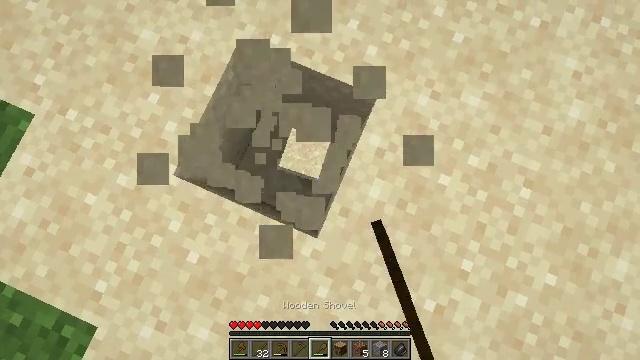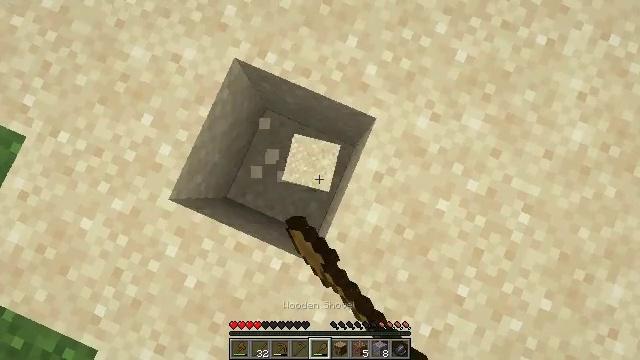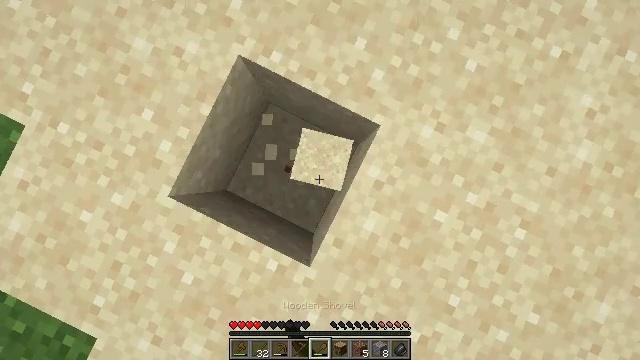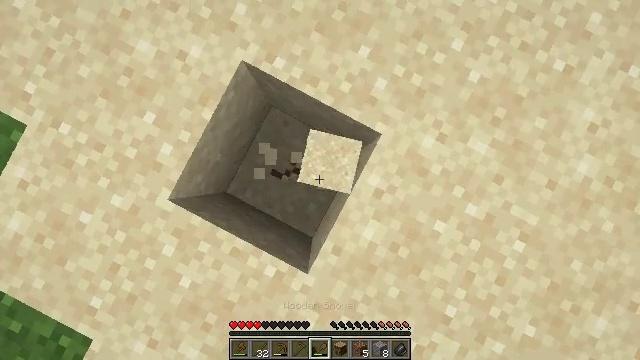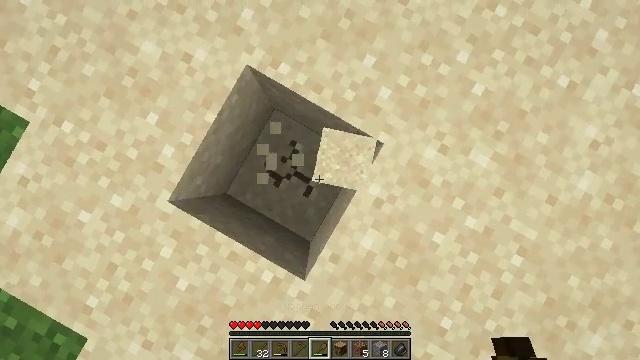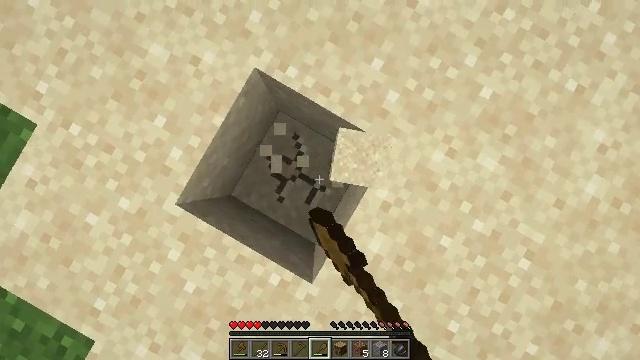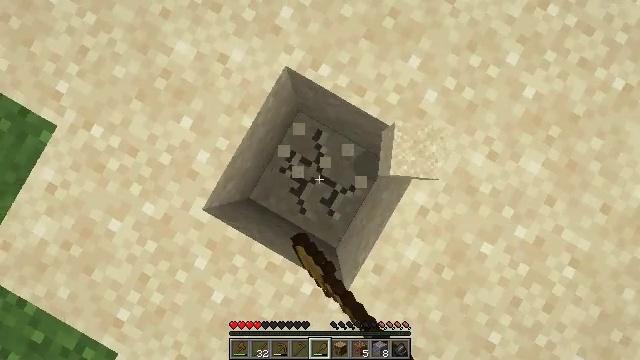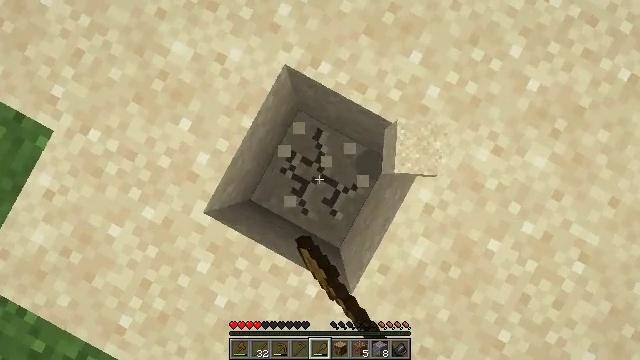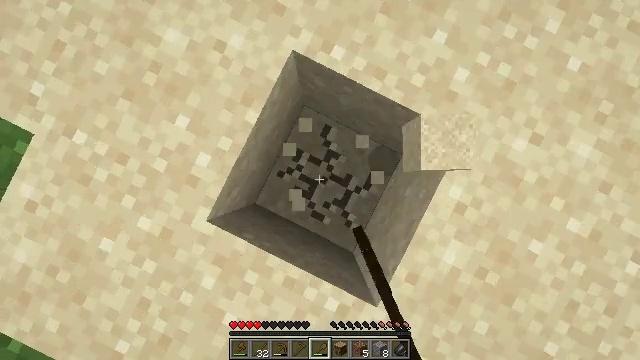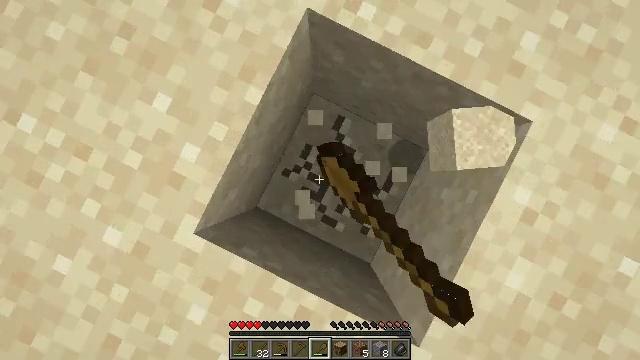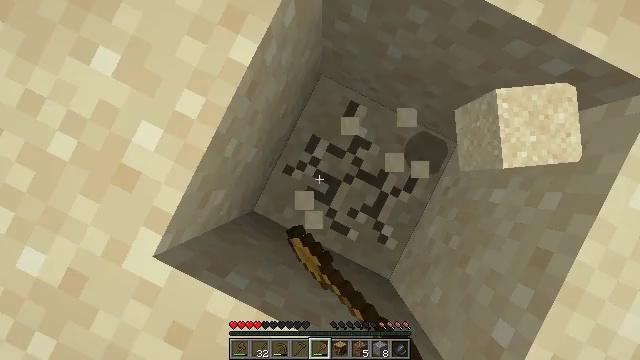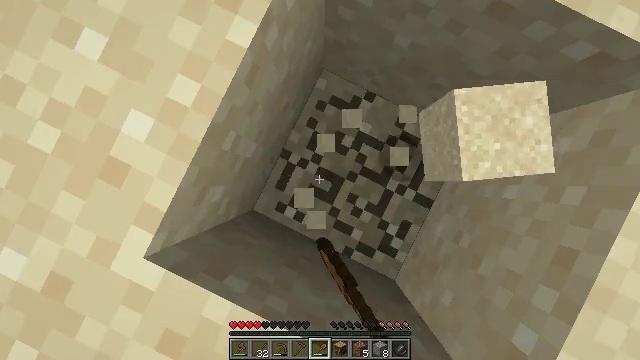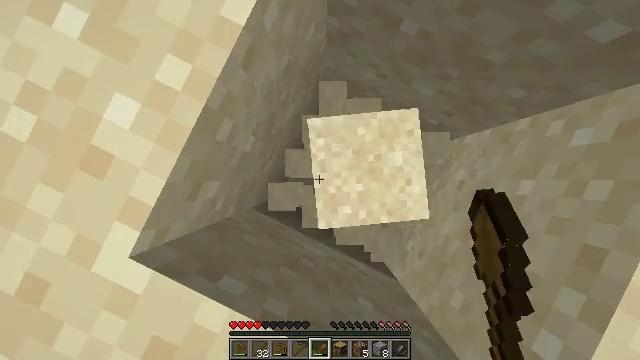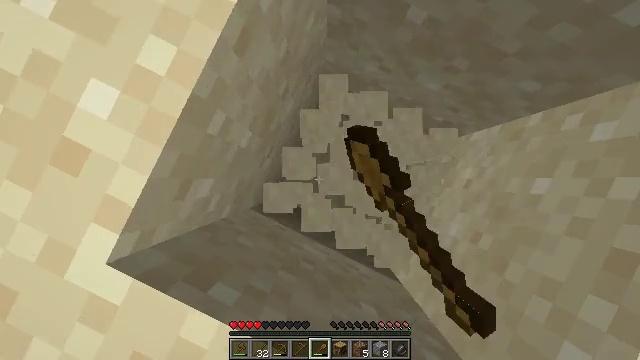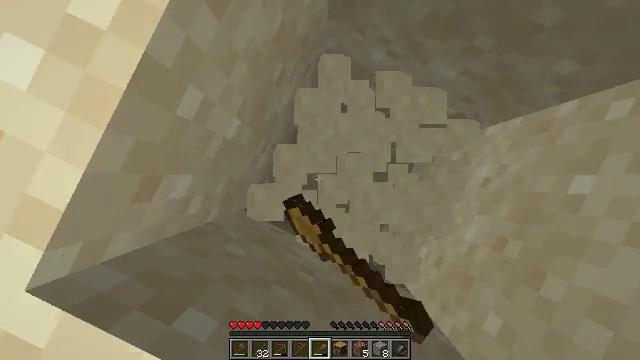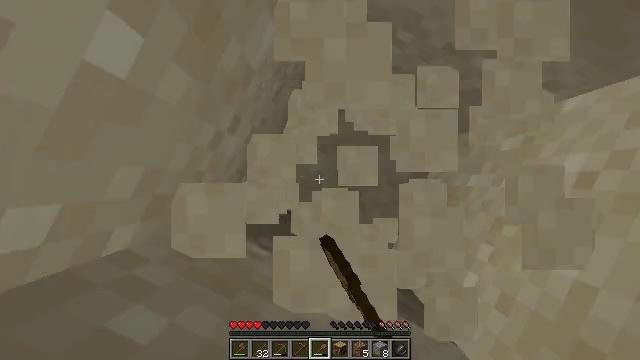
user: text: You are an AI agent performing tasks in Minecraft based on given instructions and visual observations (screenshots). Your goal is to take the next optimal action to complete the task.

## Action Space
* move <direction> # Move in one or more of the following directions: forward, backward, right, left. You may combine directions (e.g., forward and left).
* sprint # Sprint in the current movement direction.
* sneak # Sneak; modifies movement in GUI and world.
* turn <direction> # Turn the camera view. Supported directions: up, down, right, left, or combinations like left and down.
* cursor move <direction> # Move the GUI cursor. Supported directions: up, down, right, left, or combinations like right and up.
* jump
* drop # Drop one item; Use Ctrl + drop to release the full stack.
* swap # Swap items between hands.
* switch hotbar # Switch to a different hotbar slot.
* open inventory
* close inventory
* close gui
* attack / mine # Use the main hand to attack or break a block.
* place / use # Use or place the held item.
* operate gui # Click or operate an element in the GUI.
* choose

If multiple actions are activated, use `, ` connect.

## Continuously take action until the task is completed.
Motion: motion action
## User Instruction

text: Attack the ground to gather sand.
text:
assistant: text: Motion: move forward, turn down, attack / mine
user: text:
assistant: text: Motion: turn left and down, attack / mine
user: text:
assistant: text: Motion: turn left and down, attack / mine
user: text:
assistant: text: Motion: turn left and down, attack / mine
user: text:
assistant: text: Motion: move left, attack / mine
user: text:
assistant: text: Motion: move left, attack / mine
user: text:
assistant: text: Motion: turn right and down, attack / mine
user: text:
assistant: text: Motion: turn right and down, attack / mine
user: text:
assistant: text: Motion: attack / mine
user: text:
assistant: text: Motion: attack / mine
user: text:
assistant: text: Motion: attack / mine
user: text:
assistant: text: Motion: attack / mine
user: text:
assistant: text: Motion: attack / mine
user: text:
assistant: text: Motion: attack / mine
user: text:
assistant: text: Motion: attack / mine
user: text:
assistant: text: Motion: attack / mine
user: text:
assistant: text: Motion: attack / mine
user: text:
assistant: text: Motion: attack / mine
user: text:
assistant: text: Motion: turn right and up, attack / mine
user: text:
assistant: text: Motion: attack / mine
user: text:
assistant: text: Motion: attack / mine
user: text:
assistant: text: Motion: attack / mine
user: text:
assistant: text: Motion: attack / mine
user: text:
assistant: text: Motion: attack / mine
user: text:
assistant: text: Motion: attack / mine
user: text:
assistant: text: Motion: attack / mine
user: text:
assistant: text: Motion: attack / mine
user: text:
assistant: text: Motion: turn right and up, attack / mine
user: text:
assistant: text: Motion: attack / mine
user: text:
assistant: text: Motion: attack / mine